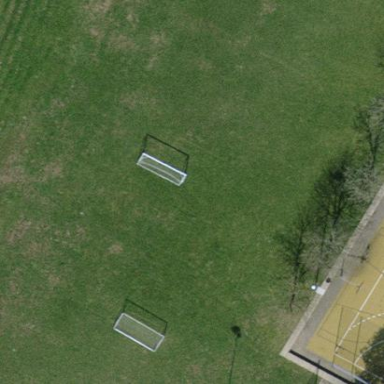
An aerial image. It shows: Soccer pitch for outdoor sports and leisure activities.